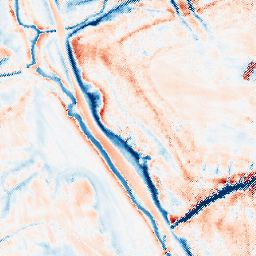
Category: multiscale
Decomposition family: dog_multiscale
Decomposition parameters: sigma_ratio: 1.6
n_scales: 5
base_sigma: 0.5
Upsampling method: regularized
Upsampling parameters: scale: 4
lambda_reg: 0.1
Upsampling scale: 4